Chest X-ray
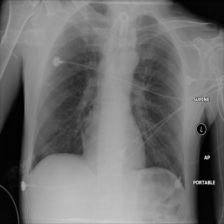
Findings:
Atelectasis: negative
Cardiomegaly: negative
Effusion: negative
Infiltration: negative
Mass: negative
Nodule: negative
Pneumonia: negative
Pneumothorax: negative
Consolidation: negative
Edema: negative
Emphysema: negative
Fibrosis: negative
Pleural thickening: negative
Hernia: negative